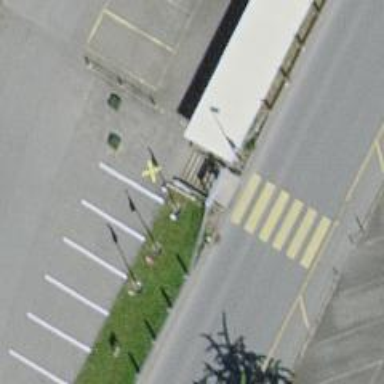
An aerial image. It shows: Flagpole structure.